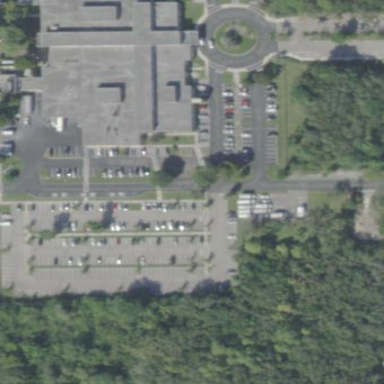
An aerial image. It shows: Hospital building.